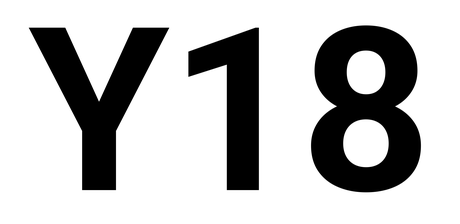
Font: Roboto_Bold